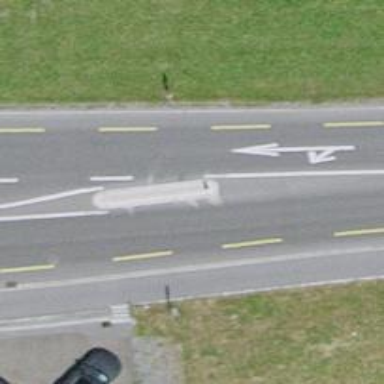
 with designated cycle lane on both sides."